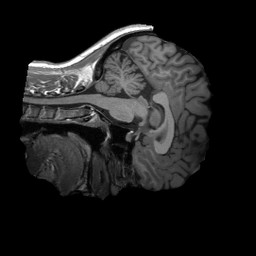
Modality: T1w
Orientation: sagittal
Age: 22
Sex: female
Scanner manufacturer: siemens
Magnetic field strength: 3 T
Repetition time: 2.3 s
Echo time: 0.00232 s